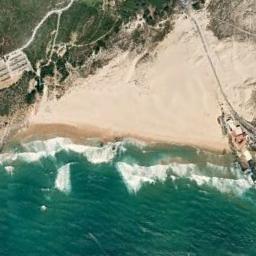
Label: beach